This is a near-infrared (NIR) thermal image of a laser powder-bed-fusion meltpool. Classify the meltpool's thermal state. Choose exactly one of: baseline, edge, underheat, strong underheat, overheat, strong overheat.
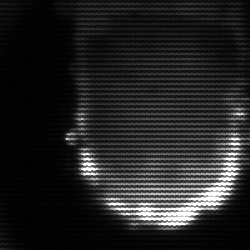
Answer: baseline